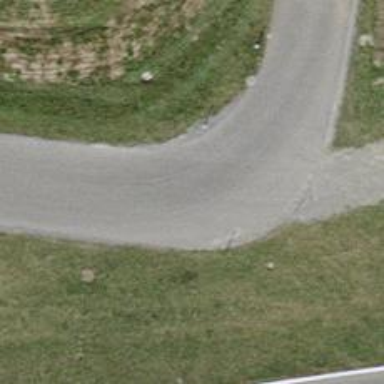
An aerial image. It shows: Unclassified road.